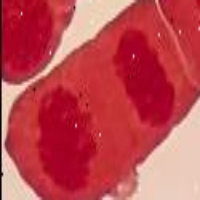
Label: telophase